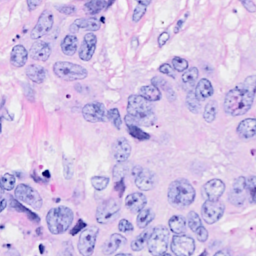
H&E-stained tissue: Breast